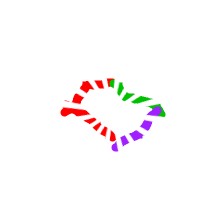
Shape: rhombus